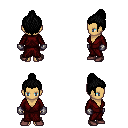
a pixel art fantasy rpg character, female body template, human, tanned skin, red robe, magenta pants, black short topknot hairstyle, metal gloves, maroon shoes, four views (front, back, left, right), 2x2 character sprite sheet, small pixel art, hard edges, no anti-aliasing